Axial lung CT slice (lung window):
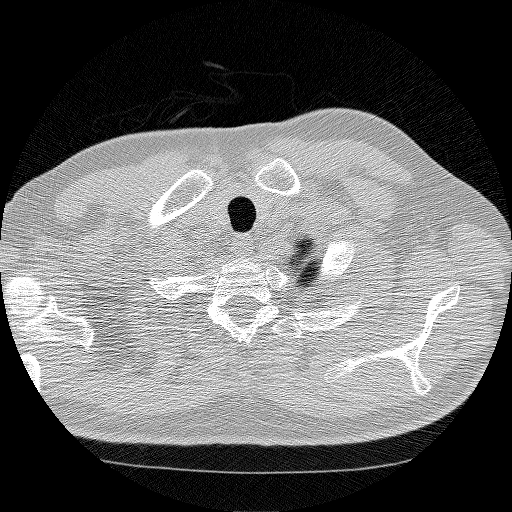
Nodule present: no